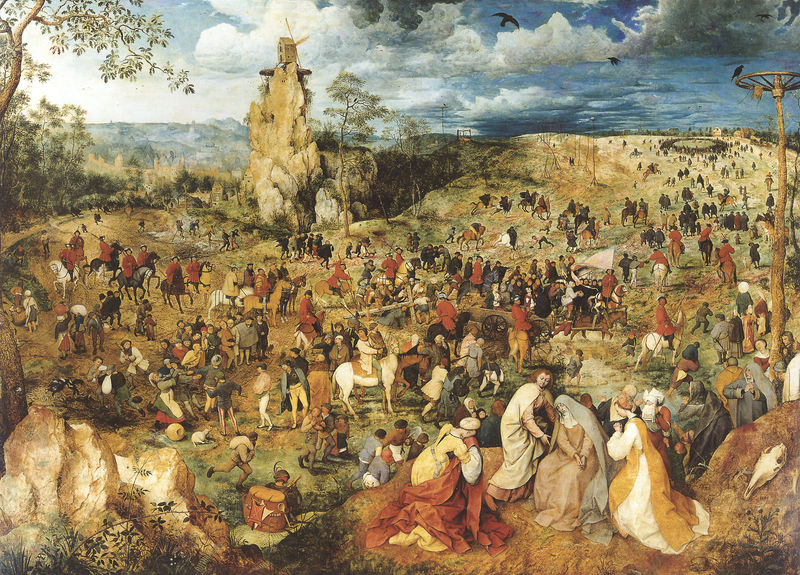
Titel: Kreuztragung
Künstler: Pieter d. Ä. Brueghel
Institution: Wien, Kunsthistorisches Museum
Schlagwörter: berg, felsen, himmel, wolken, menschen, windmühle, anbetung, kirmes, volksfest